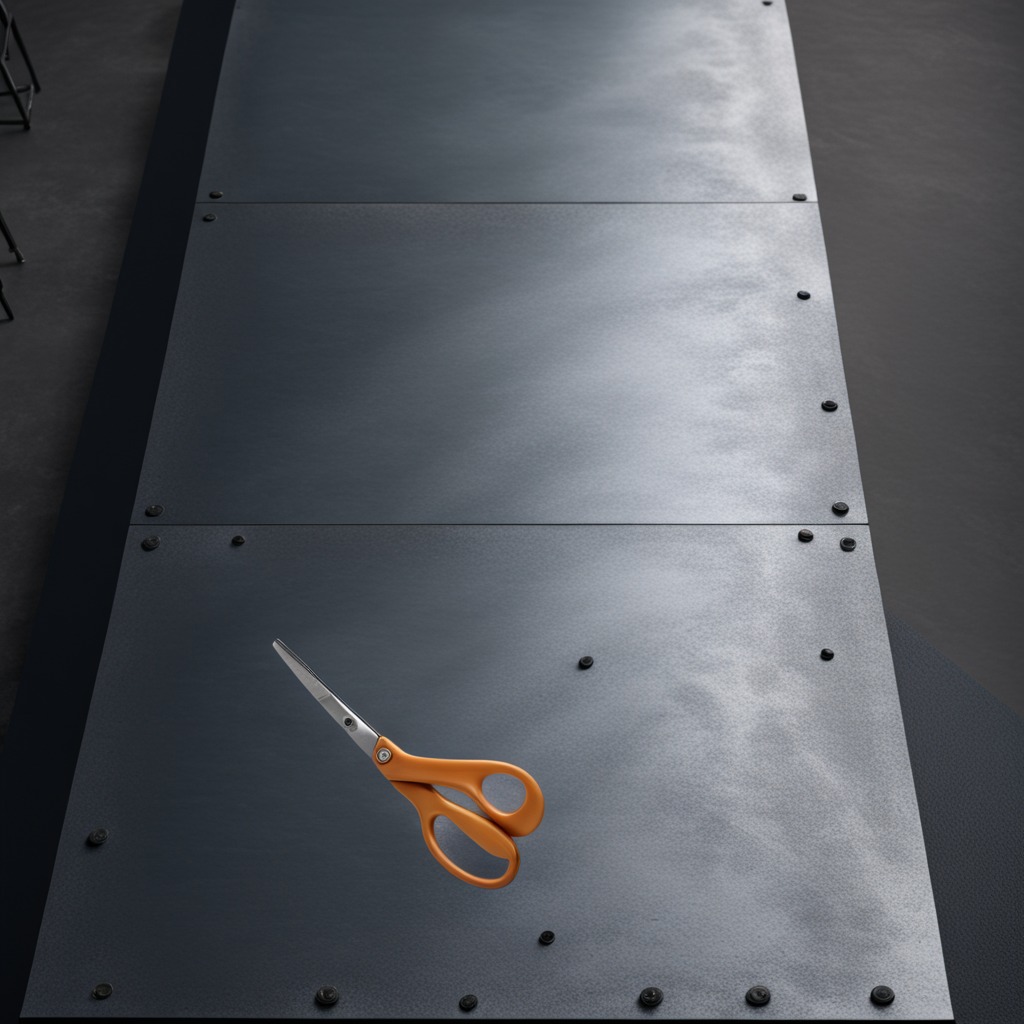
A scissor lies on the cold steel table in a mining workshop.